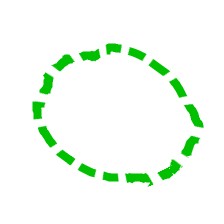
Shape: circle